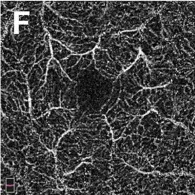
Pre- and postoperative 3.0 * 3.0 mm optical coherence tomography angiography (OCTA) images. Deep capillary plexus (DCP) in the right eye.
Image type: ophthalmic_imaging (ophthalmic_angiography)